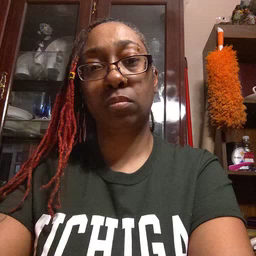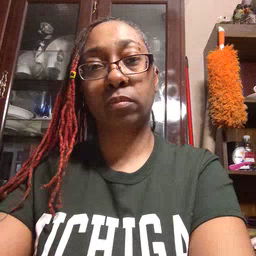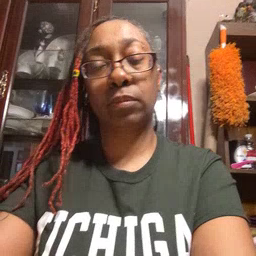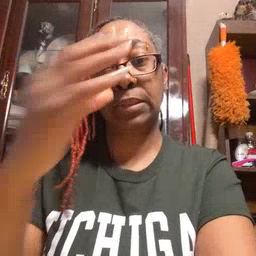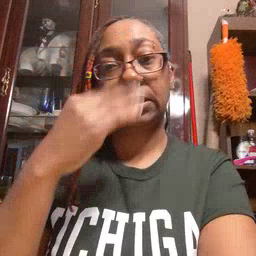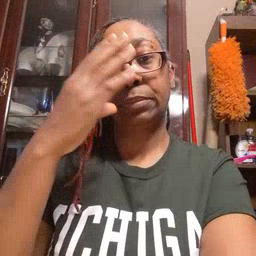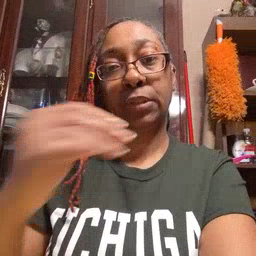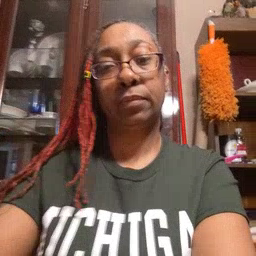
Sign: sleepy